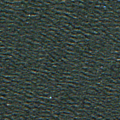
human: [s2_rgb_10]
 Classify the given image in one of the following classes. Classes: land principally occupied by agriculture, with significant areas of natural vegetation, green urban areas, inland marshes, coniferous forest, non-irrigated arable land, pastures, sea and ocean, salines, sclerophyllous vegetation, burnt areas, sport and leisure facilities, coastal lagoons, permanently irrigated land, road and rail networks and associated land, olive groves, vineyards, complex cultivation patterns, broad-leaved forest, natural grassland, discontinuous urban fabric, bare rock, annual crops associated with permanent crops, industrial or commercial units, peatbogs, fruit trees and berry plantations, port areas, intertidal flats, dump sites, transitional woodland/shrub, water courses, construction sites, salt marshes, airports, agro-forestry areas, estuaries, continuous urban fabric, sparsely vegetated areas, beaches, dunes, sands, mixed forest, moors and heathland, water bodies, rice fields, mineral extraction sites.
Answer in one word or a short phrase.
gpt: sea and ocean